Question: I'm trying to create a CSS based 'button' like this:

The blue is just a background, so it's only about the text "Welkom" and the rectangle displayed below.
Whenever it's active or hovered over it should display a rectangle BELOW the button.
HTML: (This is the button)
'''
<li><a href="#" id="welkom">Welkom</a></li>
'''
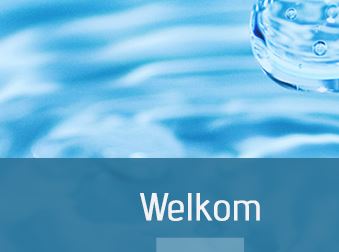
Answer: If the below is your HTML:
'''
<li><a href="#" id="welkom">Welkom</a></li>
'''
Then you can do this:
'''
li:hover,li:active{
border-bottom:3px solid blue; /*change blue to the color you want*/
}
'''
## See this demo
---
Fiddle in response to comment: <URL>
The above uses box-align property(<URL> but it will not work in IE9 and below
---
<URL> : Will work in all browsers but you will have to adjust the bottom at the center using relative positioning for both 'li' and 'a' tag within it.